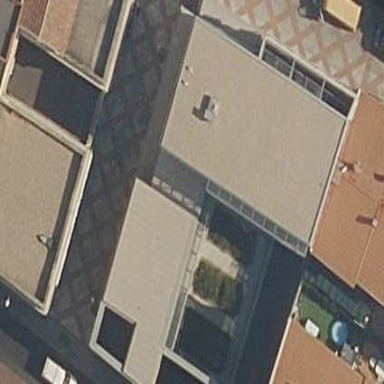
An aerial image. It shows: Clinic building providing healthcare services.